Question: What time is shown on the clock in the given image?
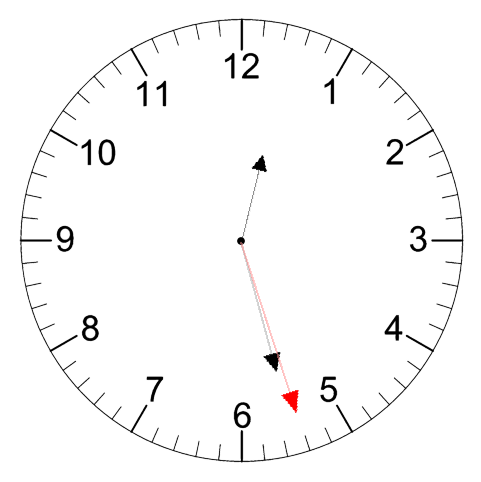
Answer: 12:27:27